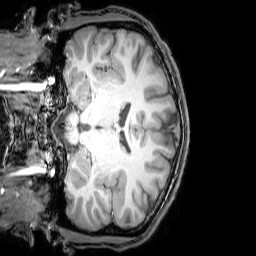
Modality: T1w
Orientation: coronal
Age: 20
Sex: male
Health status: healthy
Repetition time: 0.081 s
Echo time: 0.037 s